Question: I'm using the Flutter 'UserAccountsDrawerHeader' widget to display the user's data but I could not figure out how to implement the 'onDetailsPressed()' function to call the user details. Here is my code:
'''
import 'package:flutter/material.dart';
class HomeScreen extends StatefulWidget {
@override
_HomeScreenState createState() => _HomeScreenState();
}
class _HomeScreenState extends State<HomeScreen> {
@override
Widget build(BuildContext context) {
return new Scaffold(
drawer: _buildDrawer(context),
appBar: _buildAppBar(),
);
}
}
Widget _buildAppBar() {
return new AppBar();
}
Widget _buildDrawer(BuildContext context) {
return new Drawer(
child: new ListView(
children: <Widget>[
new UserAccountsDrawerHeader(
accountName: new Text("Cleudice Santos"),
accountEmail: new Text("cleudice.ms@gmail.com"),
onDetailsPressed: () {},
),
new ListTile(
title: new Text("Visao geral"),
leading: new Icon(Icons.dashboard),
onTap: () {
print("Visao geral");
},
),
],
),
);
}
'''
I want to click the and show the account details as shown below. That is, overlapping the content of the 'drawer'. As the Gmail app does.

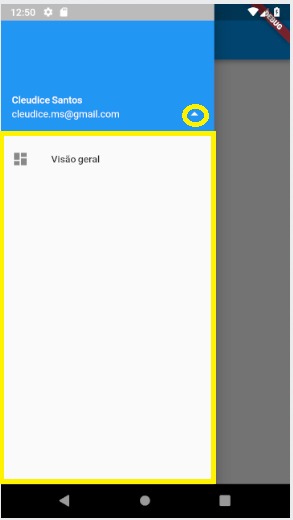
Answer: Basically, what you should be doing is replacing the rest of the content with user details rather than the current list. The simplest way to do this is to make your drawer into a stateful widget and have a boolean that keeps track of whether user details or the normal list should be shown.
I've added that to your code (and added a bit to make it self-contained so you can paste it to a new file to test out):
'''
import 'package:flutter/material.dart';
void main() => runApp(MyApp());
class MyApp extends StatefulWidget {
@override
MyAppState createState() => MyAppState();
}
class MyAppState extends State<MyApp> {
@override
Widget build(BuildContext context) {
return MaterialApp(
home: HomeScreen(),
);
}
}
class HomeScreen extends StatefulWidget {
@override
_HomeScreenState createState() => _HomeScreenState();
}
class _HomeScreenState extends State<HomeScreen> {
@override
Widget build(BuildContext context) {
return Scaffold(
drawer: UserDetailDrawer(),
appBar: _buildAppBar(),
);
}
}
Widget _buildAppBar() {
return AppBar();
}
class UserDetailDrawer extends StatefulWidget {
@override
_UserDetailDrawerState createState() => _UserDetailDrawerState();
}
class _UserDetailDrawerState extends State<UserDetailDrawer> {
bool showUserDetails = false;
Widget _buildDrawerList() {
return ListView(
children: <Widget>[
ListTile(
title: Text("Visao geral"),
leading: Icon(Icons.dashboard),
onTap: () {
print("Visao geral");
},
),
ListTile(
title: Text("Another tile??"),
leading: Icon(Icons.question_answer),
),
],
);
}
Widget _buildUserDetail() {
return Container(
color: Colors.lightBlue,
child: ListView(
children: [
ListTile(
title: Text("User details"),
leading: Icon(Icons.info_outline),
)
],
),
);
}
@override
Widget build(BuildContext context) {
return Drawer(
child: Column(children: [
UserAccountsDrawerHeader(
accountName: Text("Cleudice Santos"),
accountEmail: Text("cleudice.ms@gmail.com"),
onDetailsPressed: () {
setState(() {
showUserDetails = !showUserDetails;
});
},
),
Expanded(child: showUserDetails ? _buildUserDetail() : _buildDrawerList())
]),
);
}
}
'''